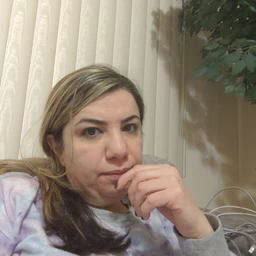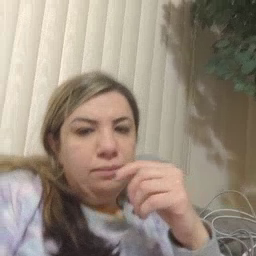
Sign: arm